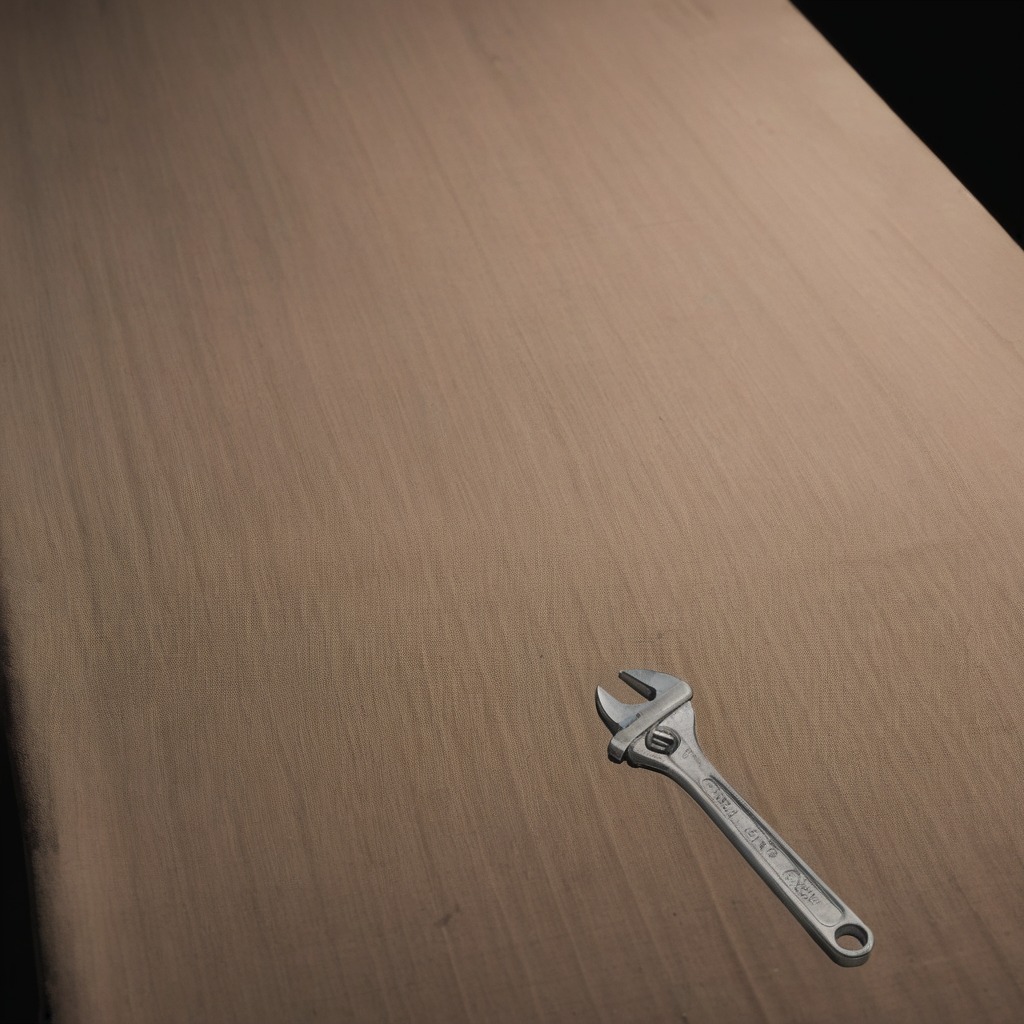
An wrench is lying on the wooden table.